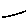
Label: line